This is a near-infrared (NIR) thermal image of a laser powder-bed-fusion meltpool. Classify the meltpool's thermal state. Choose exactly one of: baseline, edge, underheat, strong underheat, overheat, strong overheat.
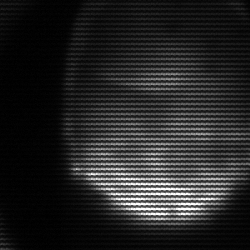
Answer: edge